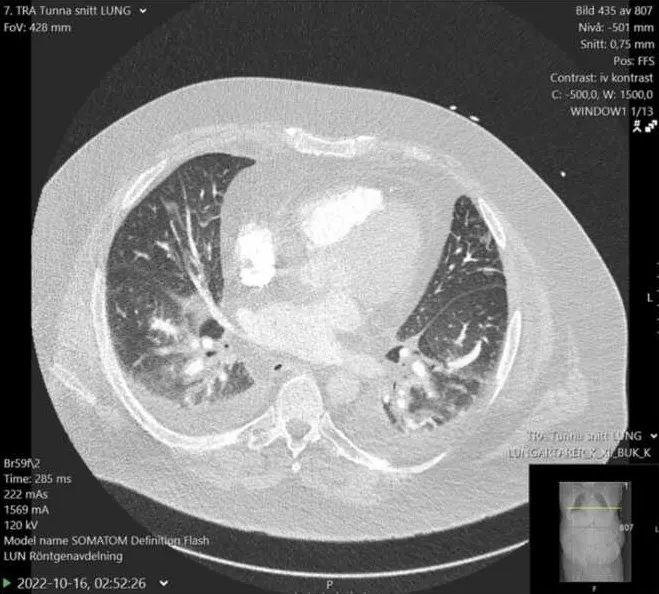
CT scan with signs of pulmonary congestion, bilateral pleural effusion and bilateral peribronchial parenchymal infiltrates.
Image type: radiology (ct)